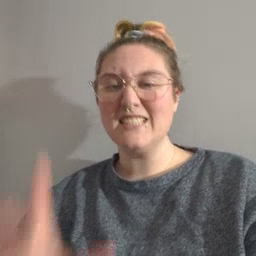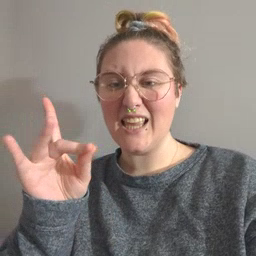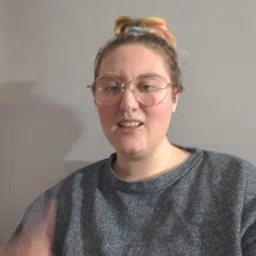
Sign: sticky